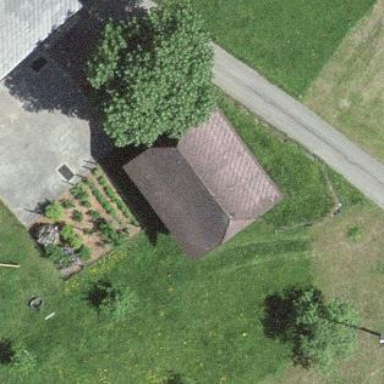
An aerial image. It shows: Rural barn.